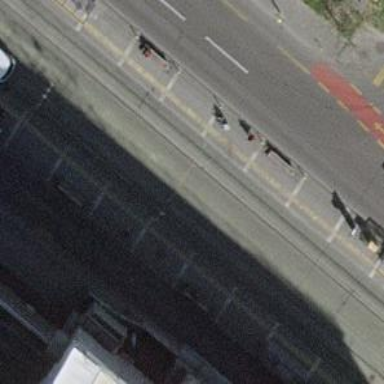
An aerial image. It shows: Bustling bus stop with tram and trolleybus services.